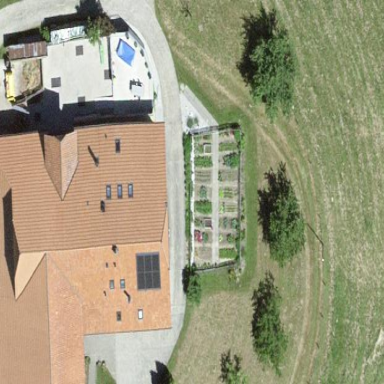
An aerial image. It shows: Farm building.